Question: I have a SQL server table that displays what a user Liked or Disliked in an item description. He/she can only like/dislike one item so it will display a 1 if Liked or 0 if Disliked on the Type Field.
What I want is for an output that counts the Likes and Dislikes that displays both of them as seen below. I tried to do inner joins and unions and can't get it to work. Any ideas?

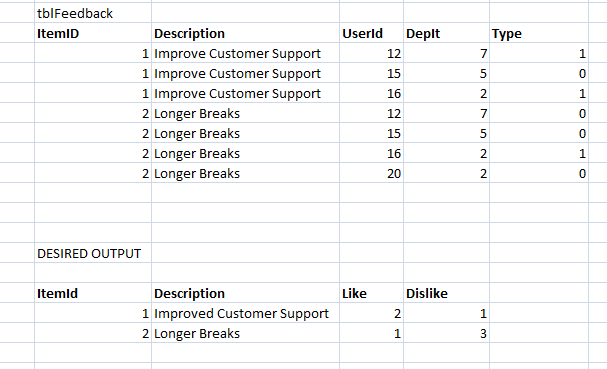
Answer: '''
SELECT ItemID,
Description,
SUM(CASE WHEN Type = 1 THEN 1 ELSE 0 END) AS Like,
SUM(CASE WHEN Type = 0 THEN 1 ELSE 0 END) AS Dislike
FROM Table
GROUP BY ItemID,
Description
'''